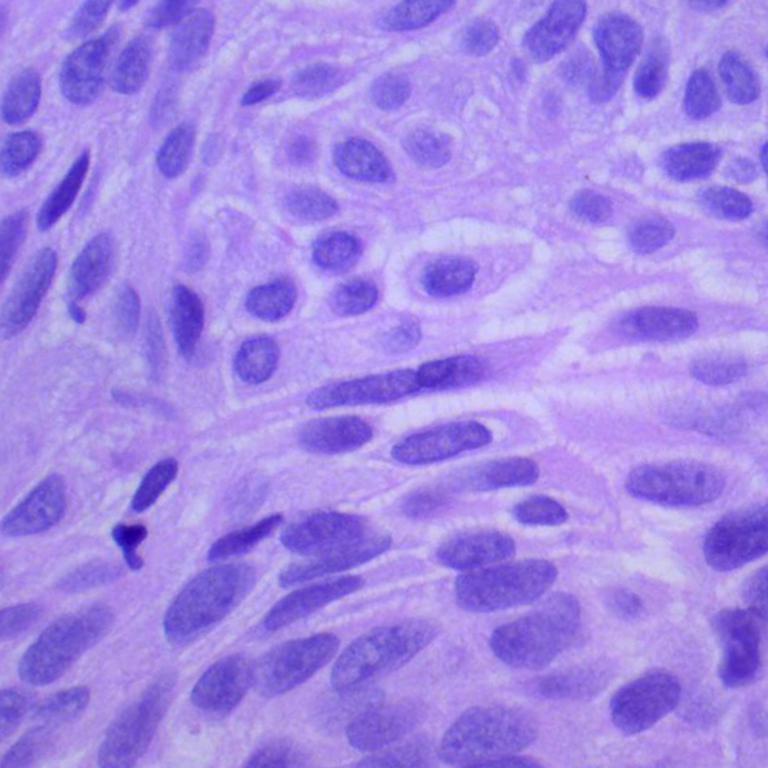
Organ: lung
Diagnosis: squamous carcinomas